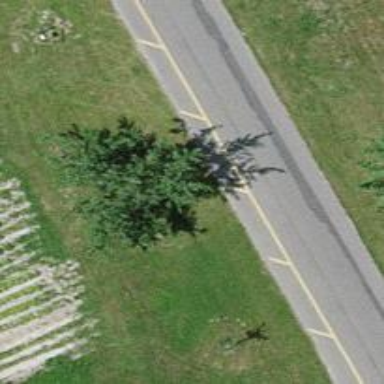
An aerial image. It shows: Avenue of deciduous broadleaved trees.